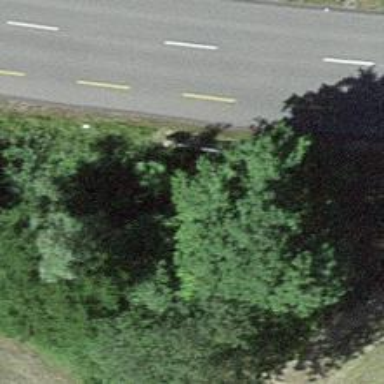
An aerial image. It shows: Culvert tunnel.